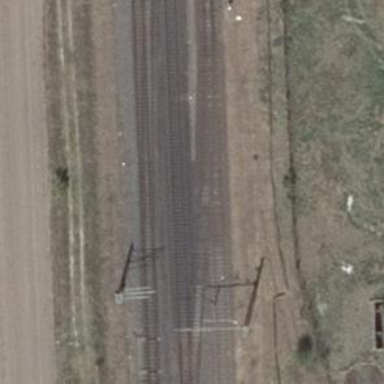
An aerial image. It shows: Rail spur service.